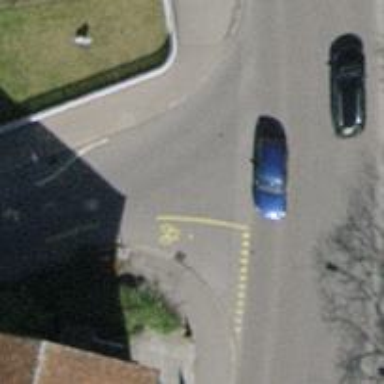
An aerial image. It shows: Asphalt residential road with opposite lane cycleway on the left.